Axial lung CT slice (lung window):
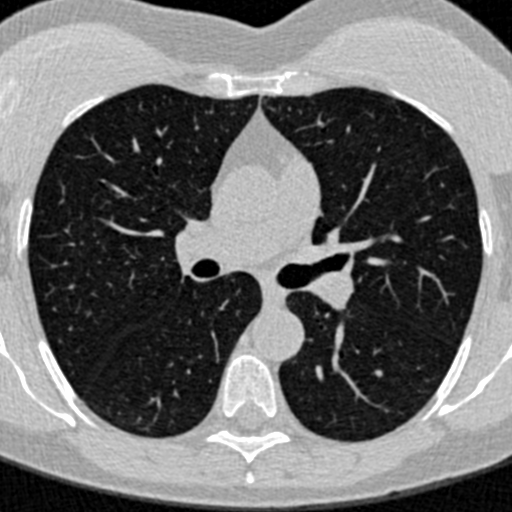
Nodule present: no